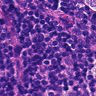
Metastatic tissue present: no